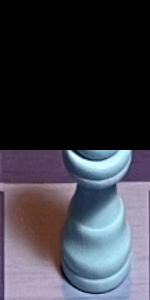
Label: Queen_White